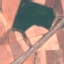
Land use / land cover class: Highway